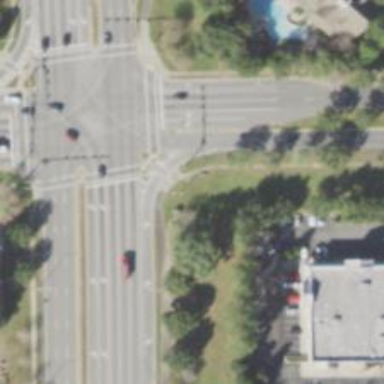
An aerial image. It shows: Marked crossing on the road.